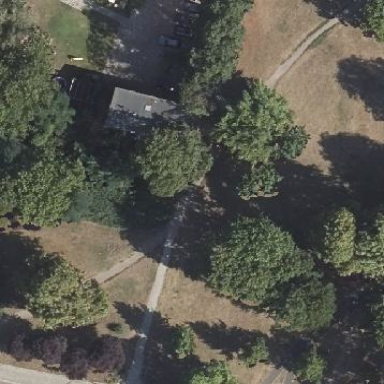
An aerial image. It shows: Park.